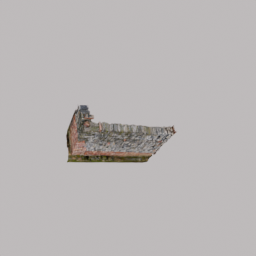
Label: architecture